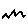
Label: zigzag